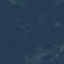
Label: Forest